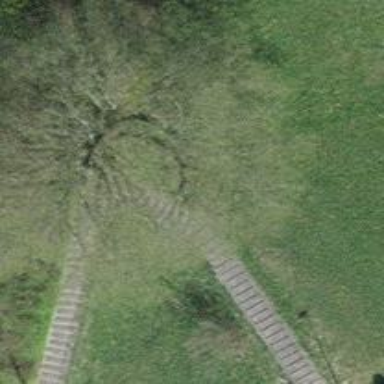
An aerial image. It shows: Set of steps on the road.